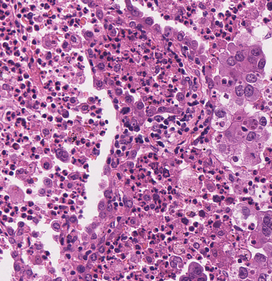
Tumor epithelial tissue: yes
Tumor-associated stroma tissue: yes
Normal tissue: no